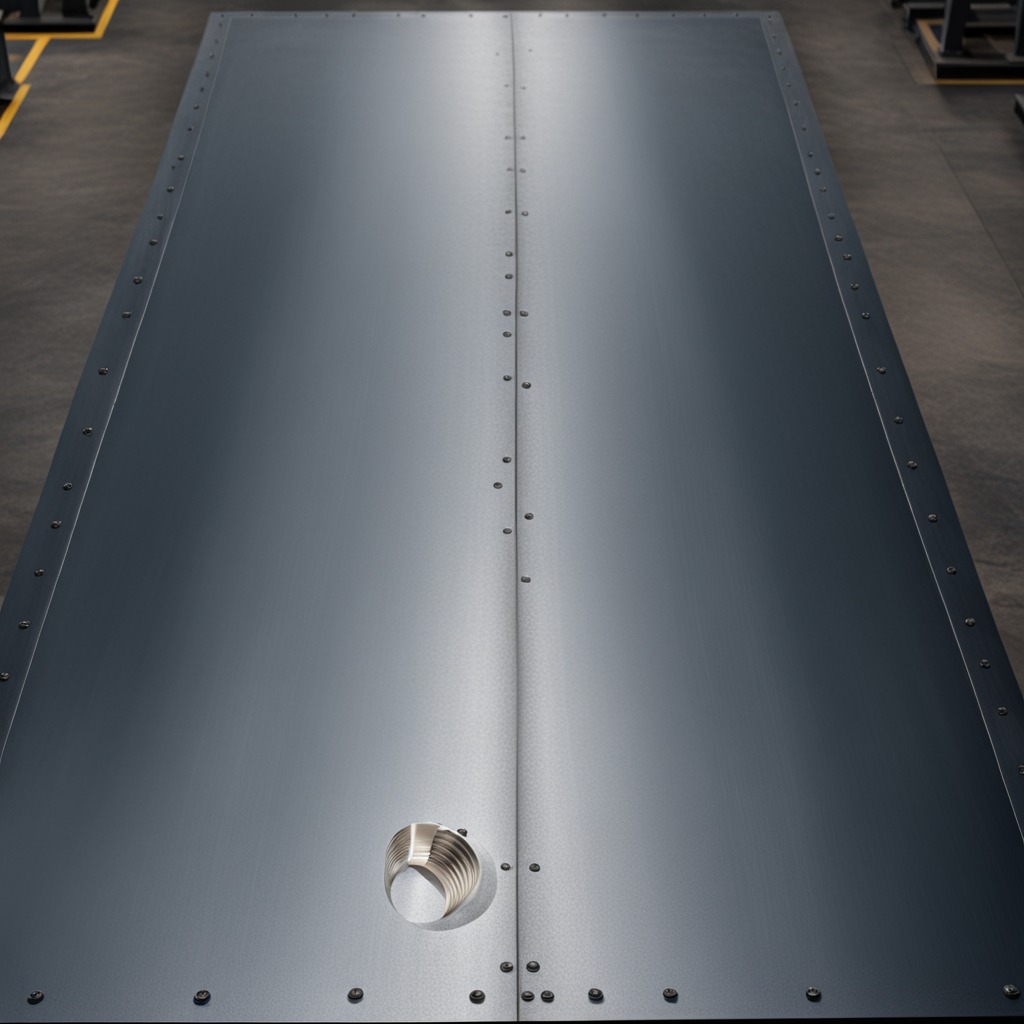
A metal nut is lying on a cold steel table in a mining workshop.